Interaction volume radius: 5 \u00c5
Interaction volume height: 45 \u00c5
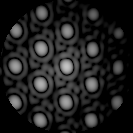
Disorder parameter: 0.02002